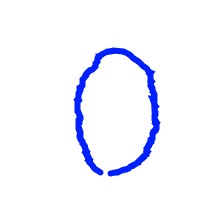
Shape: circle